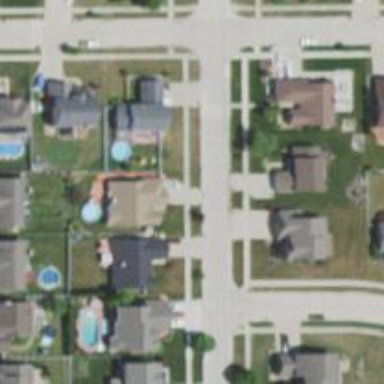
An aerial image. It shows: Residential road with separate sidewalk.